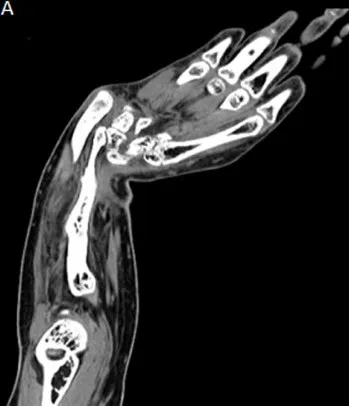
Computed tomography coronal.
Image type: radiology (ct)